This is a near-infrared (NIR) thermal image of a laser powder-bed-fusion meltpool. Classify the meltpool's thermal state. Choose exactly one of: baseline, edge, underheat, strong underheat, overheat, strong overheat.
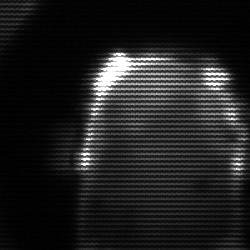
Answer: baseline